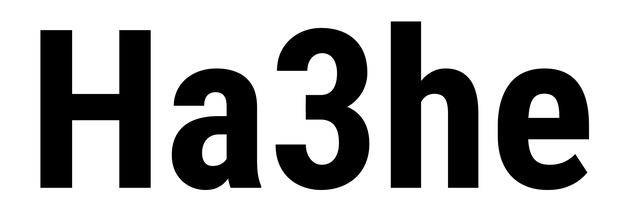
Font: Roboto_Condensed_Bold